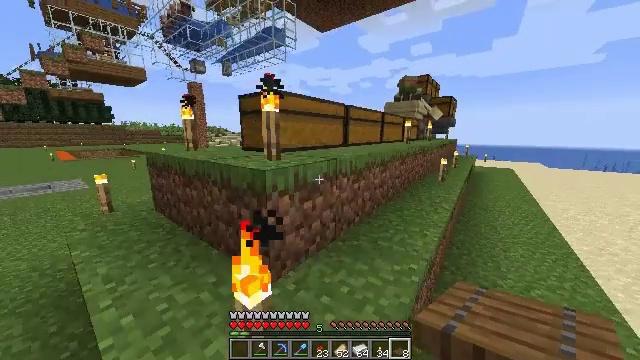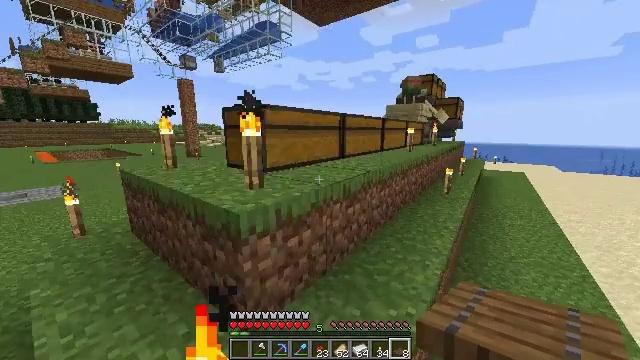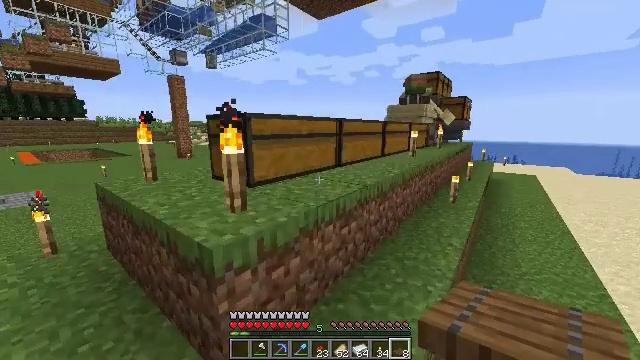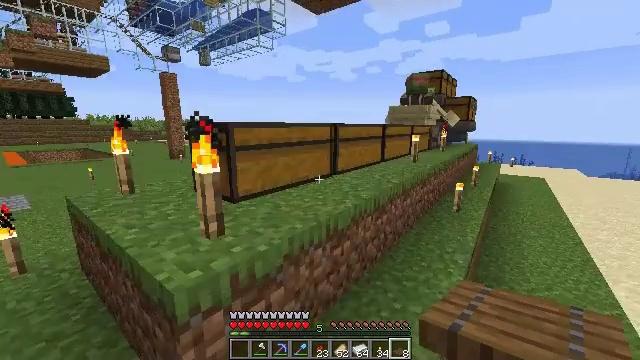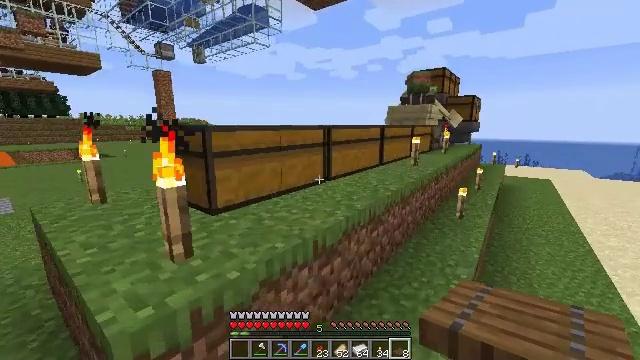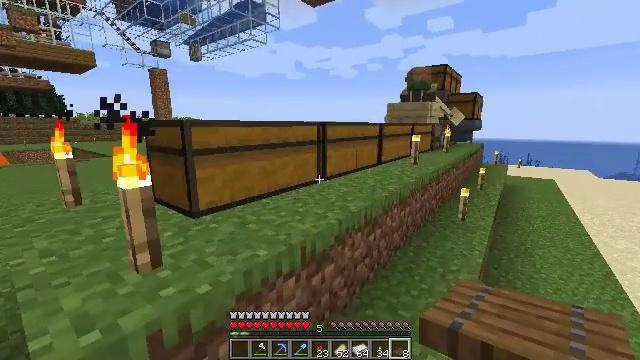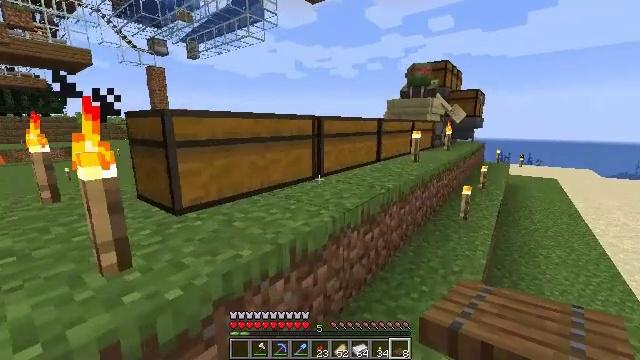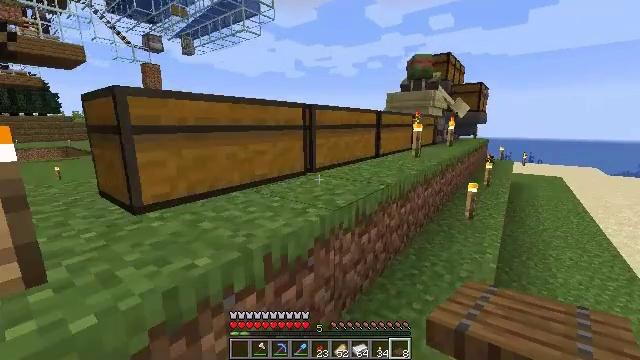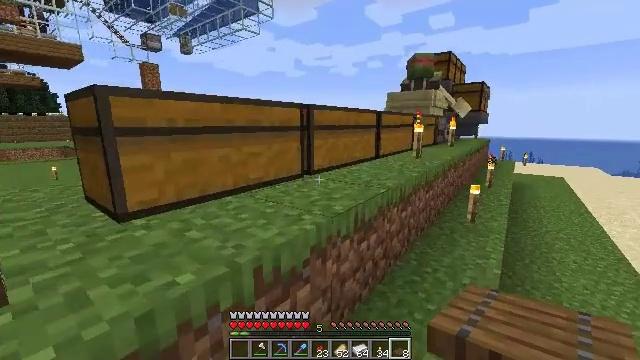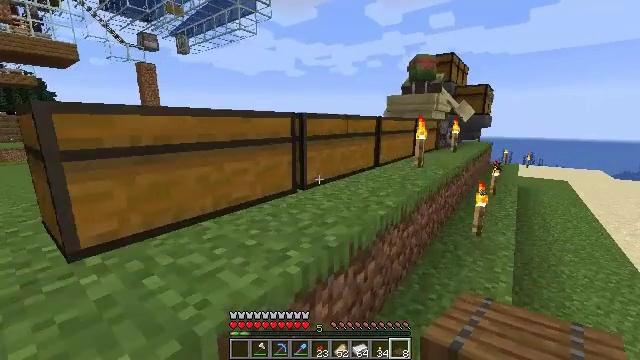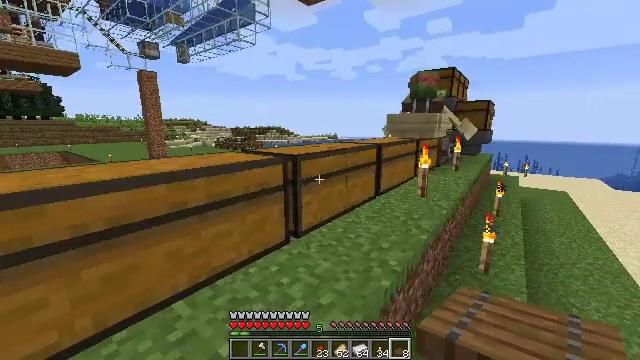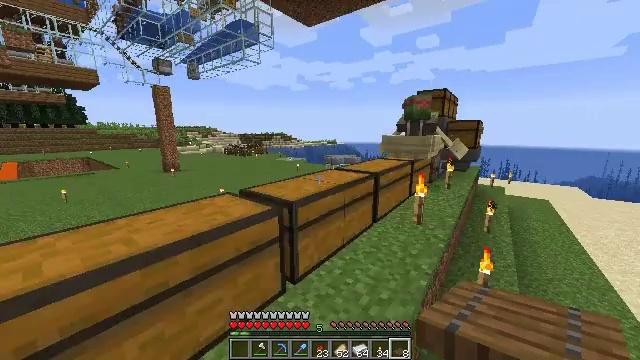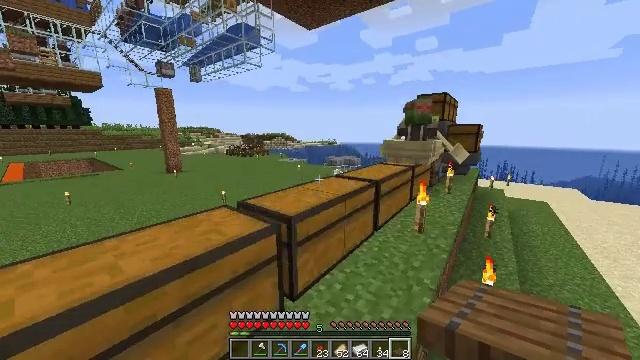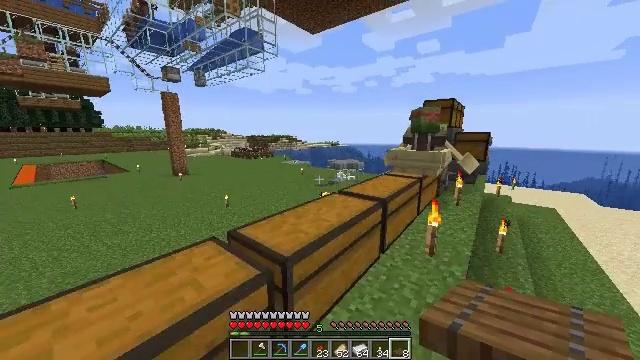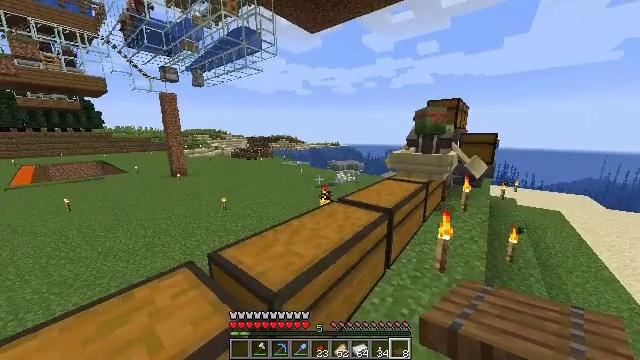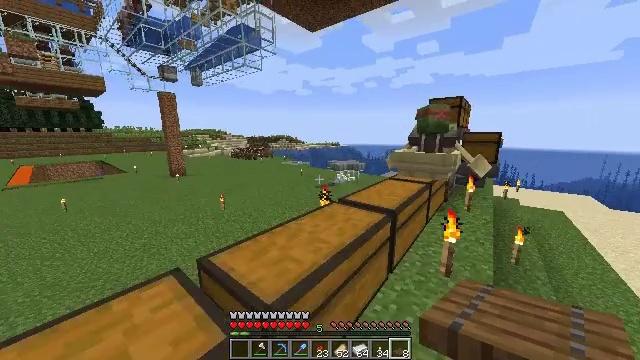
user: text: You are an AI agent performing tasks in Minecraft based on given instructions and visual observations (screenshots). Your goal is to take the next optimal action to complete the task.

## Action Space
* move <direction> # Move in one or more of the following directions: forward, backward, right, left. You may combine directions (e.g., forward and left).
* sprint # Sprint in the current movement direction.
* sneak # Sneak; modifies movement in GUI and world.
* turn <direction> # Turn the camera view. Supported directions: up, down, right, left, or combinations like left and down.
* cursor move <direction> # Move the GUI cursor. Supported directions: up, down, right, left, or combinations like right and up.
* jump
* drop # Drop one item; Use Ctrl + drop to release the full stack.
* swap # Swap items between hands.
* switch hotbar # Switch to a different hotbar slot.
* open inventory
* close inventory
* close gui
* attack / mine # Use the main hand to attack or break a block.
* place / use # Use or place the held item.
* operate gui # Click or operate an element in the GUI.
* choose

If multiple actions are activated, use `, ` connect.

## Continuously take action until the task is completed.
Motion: motion action
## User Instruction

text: Craft a spruce fence gate using the crafting table.
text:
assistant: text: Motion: move forward, sprint, jump
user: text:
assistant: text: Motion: move forward, jump
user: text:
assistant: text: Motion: move forward, jump
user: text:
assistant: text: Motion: move forward, jump
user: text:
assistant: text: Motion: move forward, jump
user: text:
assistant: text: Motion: move forward, jump
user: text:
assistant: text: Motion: move forward, jump
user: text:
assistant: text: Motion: move forward, jump
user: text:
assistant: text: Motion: move forward, sprint, jump
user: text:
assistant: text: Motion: move forward, sprint, jump
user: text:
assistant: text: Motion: move forward, sprint, jump
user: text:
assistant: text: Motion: move forward, jump
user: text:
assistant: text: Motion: move forward, jump
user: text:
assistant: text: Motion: move forward, jump
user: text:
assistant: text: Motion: move forward, jump
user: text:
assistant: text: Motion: move forward, jump
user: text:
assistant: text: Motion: move forward, turn right
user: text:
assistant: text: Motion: turn right and down
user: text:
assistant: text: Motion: turn right and down
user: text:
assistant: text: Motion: turn right
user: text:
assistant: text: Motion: turn right
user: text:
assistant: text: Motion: no_op
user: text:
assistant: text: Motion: use / place
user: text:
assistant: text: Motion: use / place
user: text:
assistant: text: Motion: use / place
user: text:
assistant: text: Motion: use / place
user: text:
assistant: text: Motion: no_op
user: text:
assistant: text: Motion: open gui
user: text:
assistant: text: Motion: no_op
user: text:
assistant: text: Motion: no_op